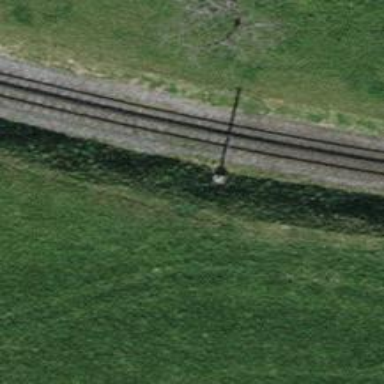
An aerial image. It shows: Solitary milestone along the railway.